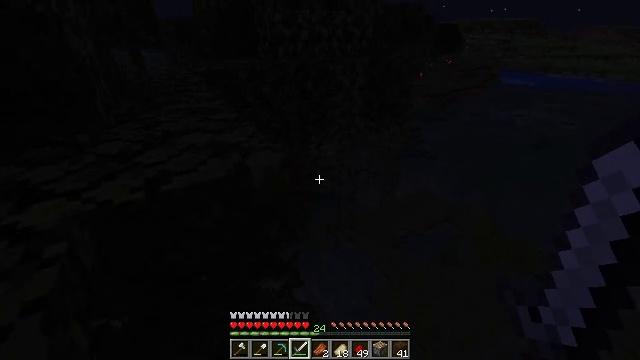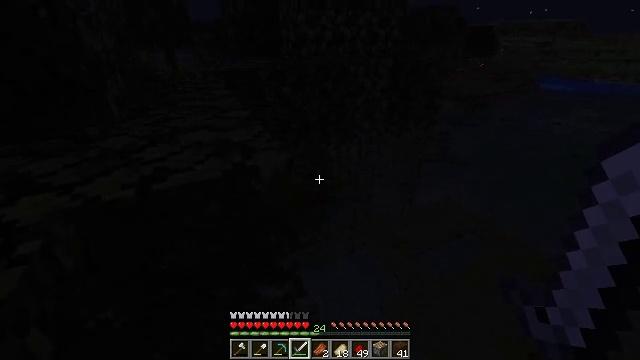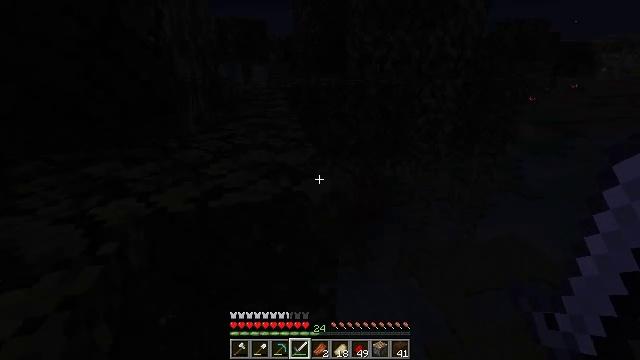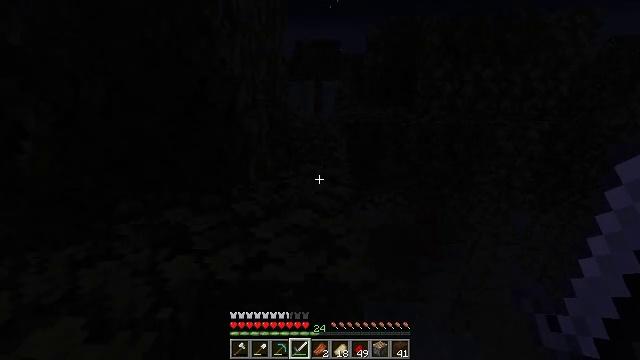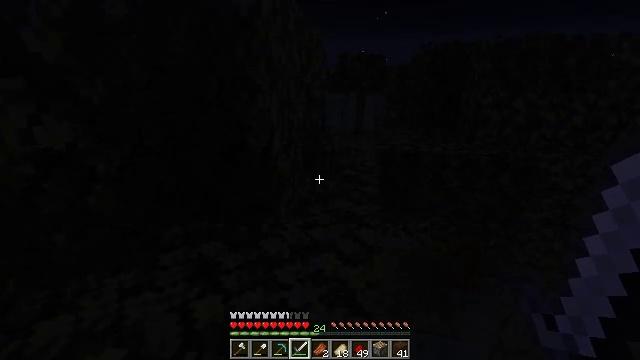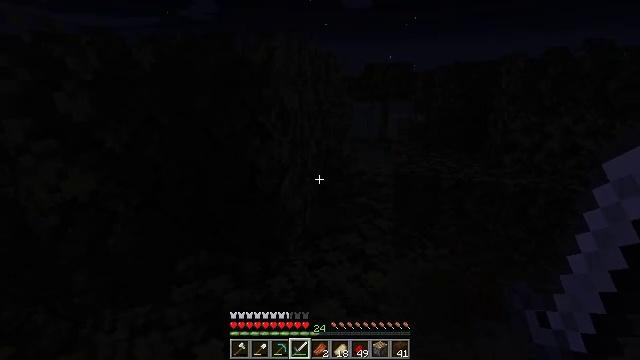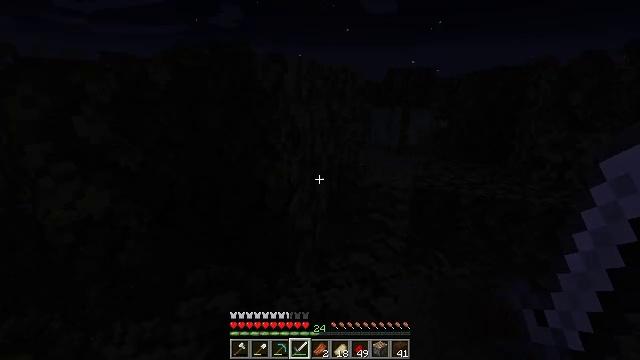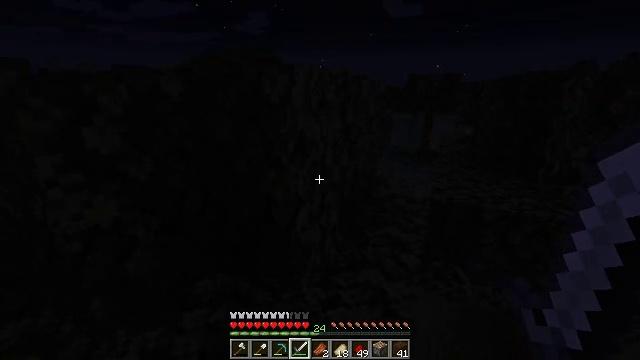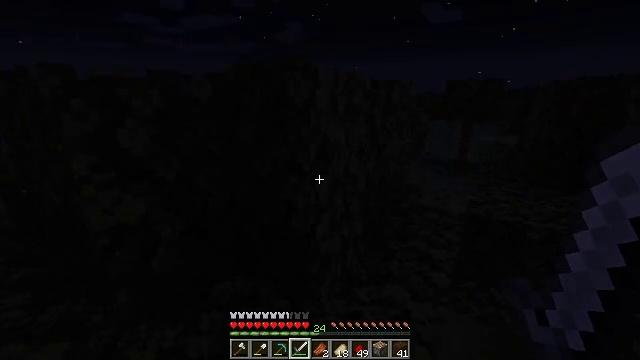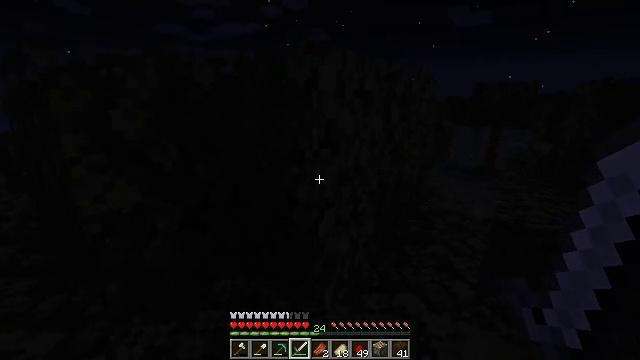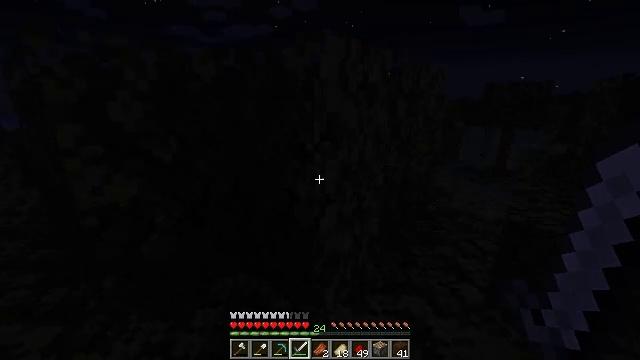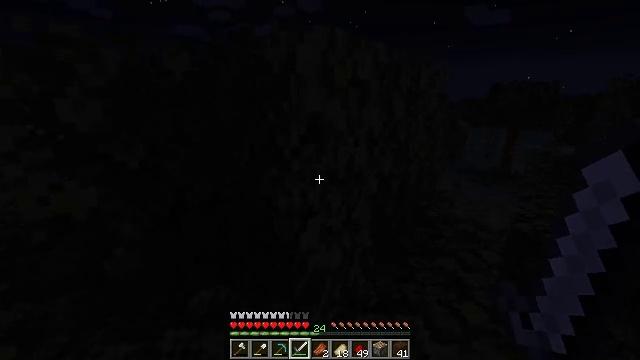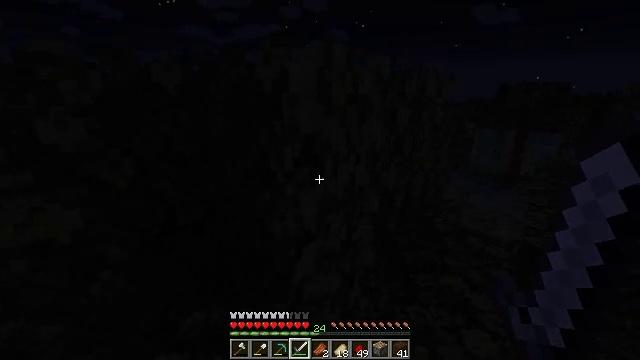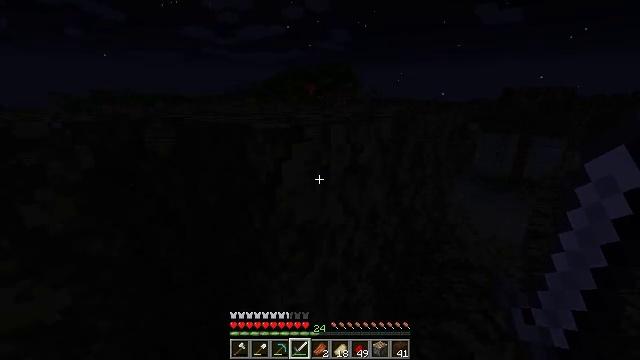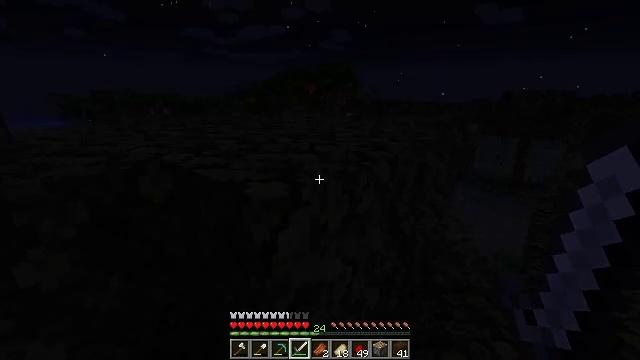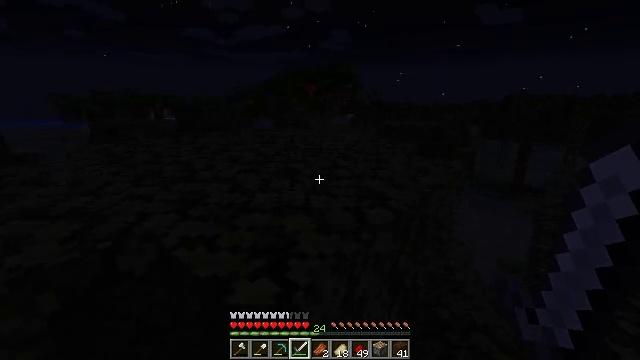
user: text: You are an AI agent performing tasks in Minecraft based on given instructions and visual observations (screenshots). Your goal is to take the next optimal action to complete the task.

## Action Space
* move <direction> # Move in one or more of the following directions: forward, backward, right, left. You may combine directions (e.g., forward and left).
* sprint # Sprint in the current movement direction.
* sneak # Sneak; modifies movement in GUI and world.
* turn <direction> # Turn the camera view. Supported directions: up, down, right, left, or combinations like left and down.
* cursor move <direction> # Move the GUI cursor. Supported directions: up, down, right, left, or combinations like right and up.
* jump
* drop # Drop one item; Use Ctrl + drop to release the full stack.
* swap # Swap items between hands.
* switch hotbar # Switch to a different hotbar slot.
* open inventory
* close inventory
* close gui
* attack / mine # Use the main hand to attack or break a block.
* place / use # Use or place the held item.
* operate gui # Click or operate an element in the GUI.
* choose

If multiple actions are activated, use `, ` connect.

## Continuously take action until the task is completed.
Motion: motion action
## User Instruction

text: Gather vines from trees or structures.
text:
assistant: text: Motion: move forward, turn left, jump
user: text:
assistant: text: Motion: move forward, turn left and up, jump
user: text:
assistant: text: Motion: move forward, turn left and up, jump
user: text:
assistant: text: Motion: move forward, turn left and up, jump
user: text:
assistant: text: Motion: move forward, turn left and up, jump
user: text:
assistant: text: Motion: move forward, turn left, jump
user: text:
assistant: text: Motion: move forward, turn left, jump
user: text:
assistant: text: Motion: move forward, turn left and up, jump
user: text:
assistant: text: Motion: move forward, turn left and up, jump
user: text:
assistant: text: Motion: move forward, turn left, jump
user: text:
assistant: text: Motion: move forward, jump
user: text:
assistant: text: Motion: move forward, turn left, jump
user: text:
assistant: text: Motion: move forward, jump
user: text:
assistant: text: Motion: move forward, jump
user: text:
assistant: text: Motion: move forward, jump
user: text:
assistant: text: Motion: move forward, turn left, jump
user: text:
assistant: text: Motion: move forward, turn left, jump
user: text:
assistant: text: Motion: move forward, turn left, jump
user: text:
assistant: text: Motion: move forward, turn left, jump
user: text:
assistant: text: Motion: move forward, turn left, jump
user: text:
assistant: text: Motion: move forward, jump
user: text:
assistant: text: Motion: jump
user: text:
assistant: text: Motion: no_op
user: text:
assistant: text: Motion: no_op
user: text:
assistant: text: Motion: no_op
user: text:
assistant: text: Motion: no_op
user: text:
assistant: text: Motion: turn right
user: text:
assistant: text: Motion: turn right
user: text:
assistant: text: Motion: move left, turn right
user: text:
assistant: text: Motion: move left